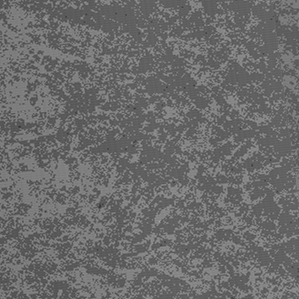
Label: frost